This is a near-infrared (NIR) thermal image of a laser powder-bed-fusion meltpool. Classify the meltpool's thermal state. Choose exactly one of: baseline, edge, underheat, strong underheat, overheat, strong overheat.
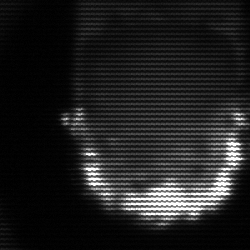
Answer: baseline